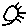
Label: sun